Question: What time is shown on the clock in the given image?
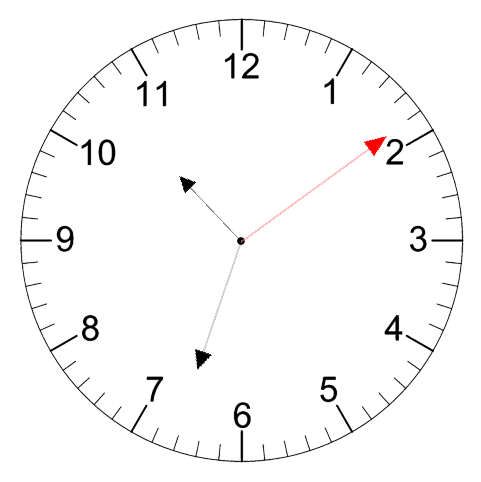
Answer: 10:33:09